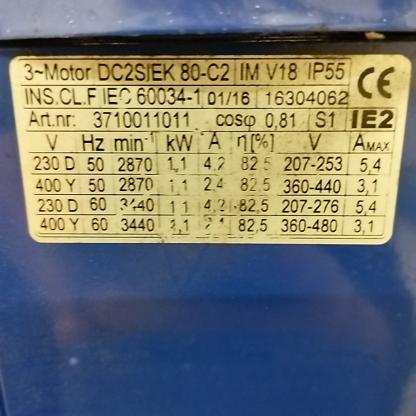
Klasa: tabliczka-znamionowa